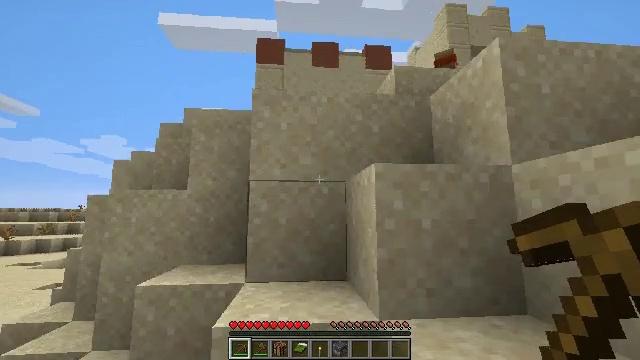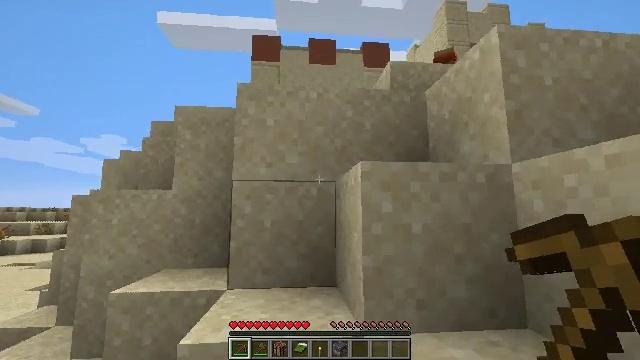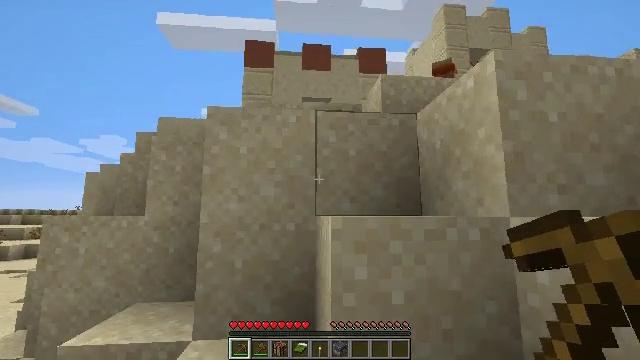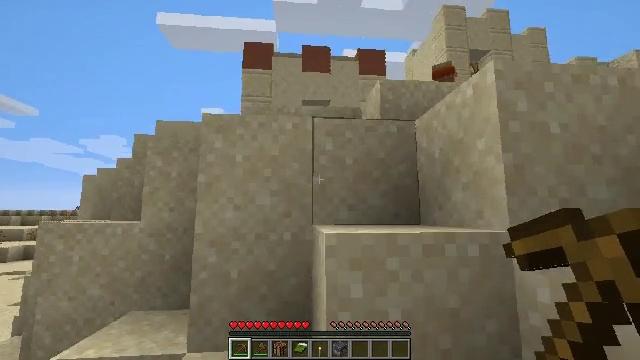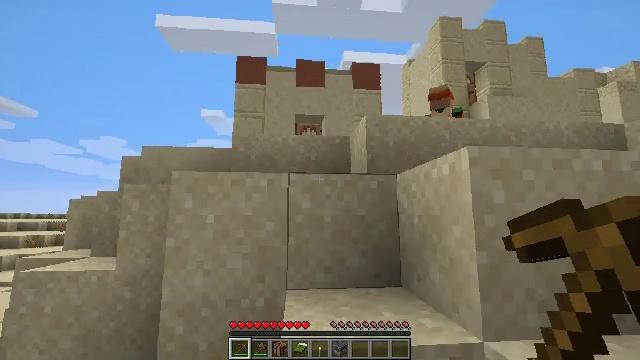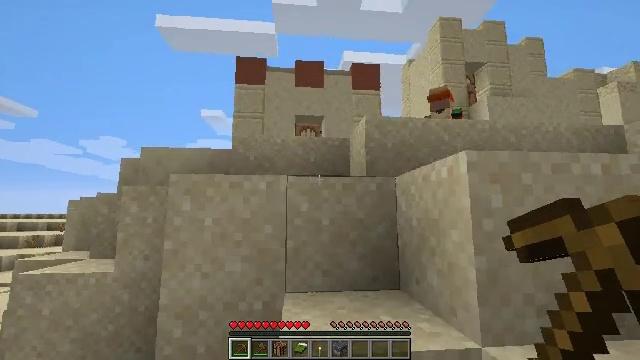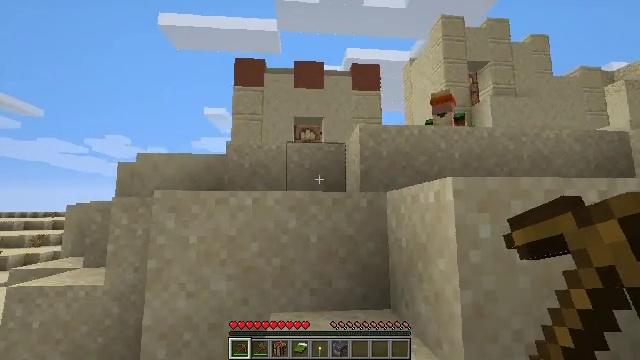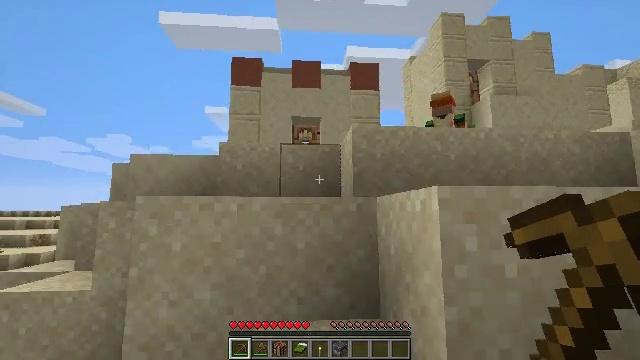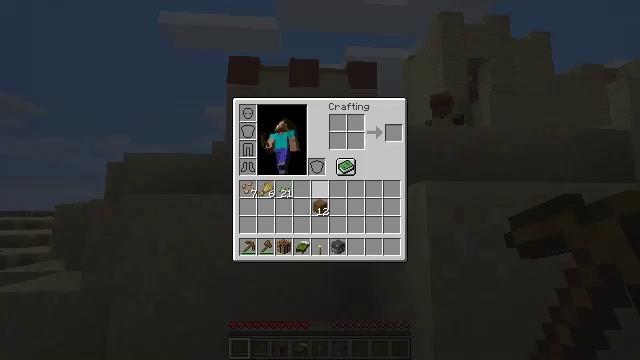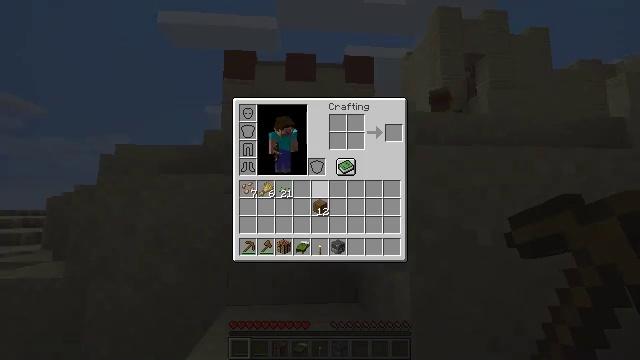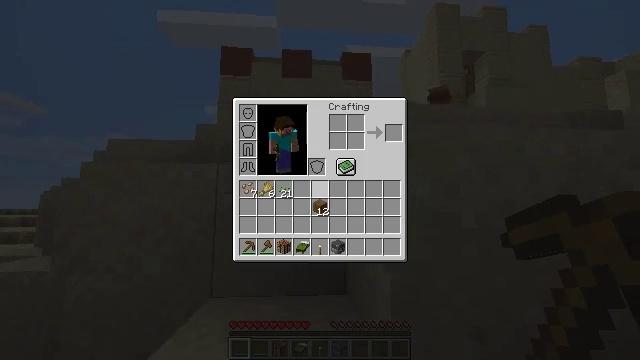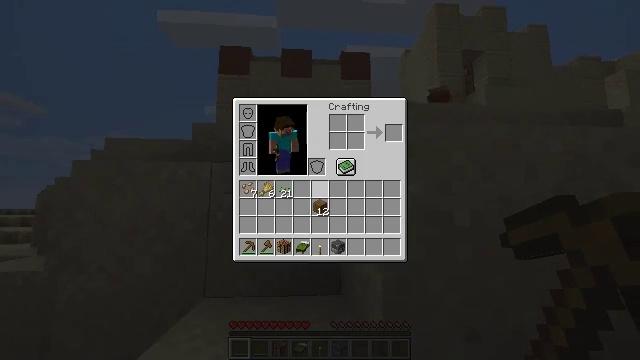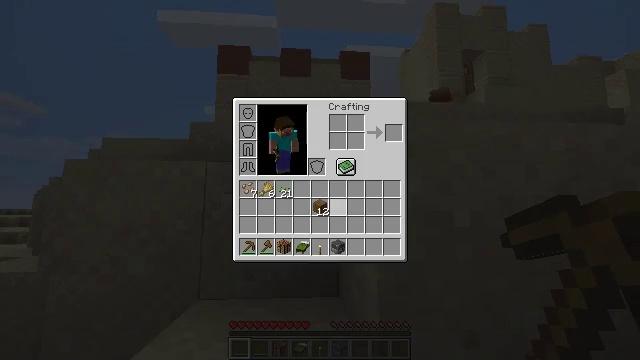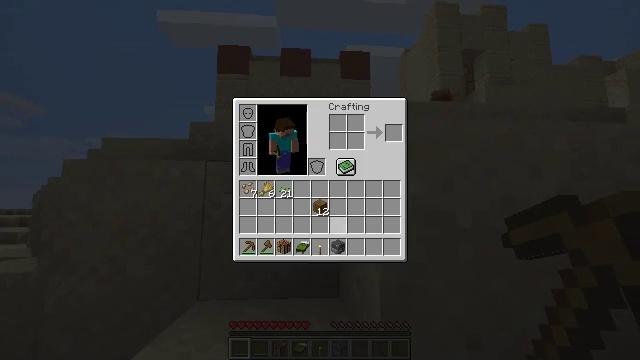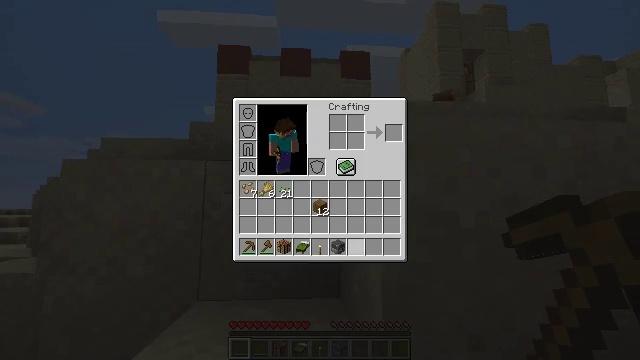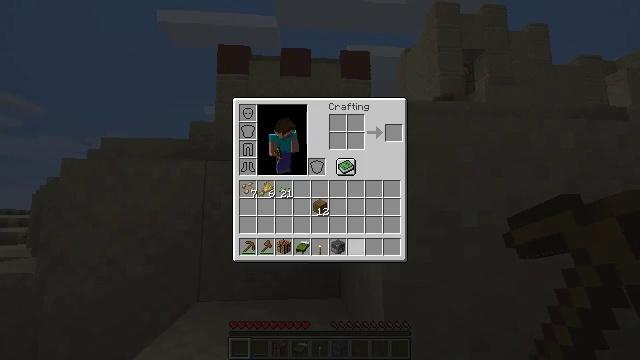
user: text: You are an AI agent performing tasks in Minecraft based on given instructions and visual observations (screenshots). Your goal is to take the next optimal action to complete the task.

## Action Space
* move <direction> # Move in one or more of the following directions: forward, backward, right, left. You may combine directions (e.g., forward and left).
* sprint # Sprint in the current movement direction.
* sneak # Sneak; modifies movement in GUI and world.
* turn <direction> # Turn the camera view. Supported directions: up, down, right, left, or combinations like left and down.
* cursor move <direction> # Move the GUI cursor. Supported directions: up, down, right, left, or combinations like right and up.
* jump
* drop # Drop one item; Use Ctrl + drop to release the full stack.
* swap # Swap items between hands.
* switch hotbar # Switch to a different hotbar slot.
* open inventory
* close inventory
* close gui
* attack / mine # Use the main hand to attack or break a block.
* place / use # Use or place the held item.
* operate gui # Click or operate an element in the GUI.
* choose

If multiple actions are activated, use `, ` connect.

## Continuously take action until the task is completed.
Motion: motion action
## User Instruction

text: Mine a chest to move it.
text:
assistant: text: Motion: move forward and move right
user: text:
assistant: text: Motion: move forward and move right, jump
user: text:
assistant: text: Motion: move forward and move right, jump
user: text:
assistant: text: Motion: move forward and move right, jump
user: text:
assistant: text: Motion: move forward and move right, jump
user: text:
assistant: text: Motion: move forward
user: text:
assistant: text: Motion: move forward
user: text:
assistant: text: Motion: move forward, open inventory
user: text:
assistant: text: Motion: move forward, open inventory
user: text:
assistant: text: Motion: open inventory
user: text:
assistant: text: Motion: no_op
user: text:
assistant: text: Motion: cursor move right and down
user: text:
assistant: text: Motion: cursor move right and down
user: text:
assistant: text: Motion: cursor move down
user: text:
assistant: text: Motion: no_op
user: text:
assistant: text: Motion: cursor move right and down
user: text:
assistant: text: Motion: cursor move right and down
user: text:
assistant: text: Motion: no_op
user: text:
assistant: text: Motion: no_op
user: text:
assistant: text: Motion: no_op
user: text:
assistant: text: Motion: no_op
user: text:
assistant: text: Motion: no_op
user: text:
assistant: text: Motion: no_op
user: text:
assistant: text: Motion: no_op
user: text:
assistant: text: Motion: no_op
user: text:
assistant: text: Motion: no_op
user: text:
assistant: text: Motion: no_op
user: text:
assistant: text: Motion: no_op
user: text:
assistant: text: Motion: no_op
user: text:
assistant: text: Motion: no_op